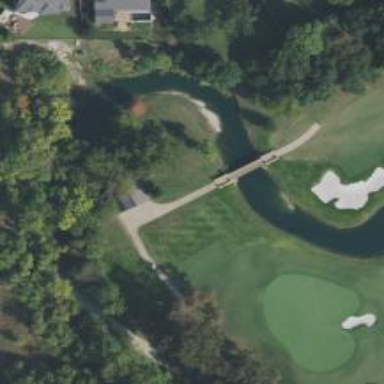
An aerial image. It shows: Service road designated as golf cart path.